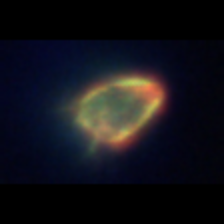
Taxon: Ciliates
Group: Other